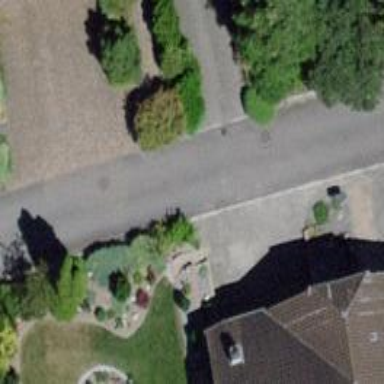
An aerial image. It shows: Asphalt road in residential area.